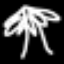
Label: palm tree